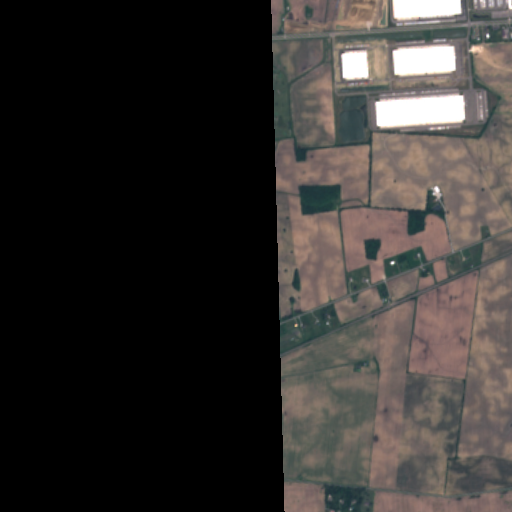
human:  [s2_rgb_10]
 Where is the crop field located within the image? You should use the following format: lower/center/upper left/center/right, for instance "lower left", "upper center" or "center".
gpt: The crop field is located in the lower of the image.
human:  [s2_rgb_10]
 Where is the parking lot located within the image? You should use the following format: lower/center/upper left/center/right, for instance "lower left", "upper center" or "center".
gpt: The parking lot is located in the upper center of the image.
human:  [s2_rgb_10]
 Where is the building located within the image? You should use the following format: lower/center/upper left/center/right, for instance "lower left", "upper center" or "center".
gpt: The building is located in the upper right of the image.
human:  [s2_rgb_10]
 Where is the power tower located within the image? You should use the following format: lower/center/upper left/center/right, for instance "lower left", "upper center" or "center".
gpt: There is no power tower in the image.